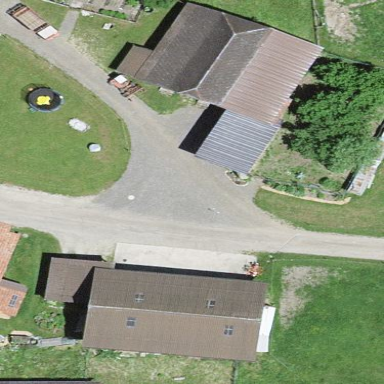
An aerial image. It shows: Rural barn.